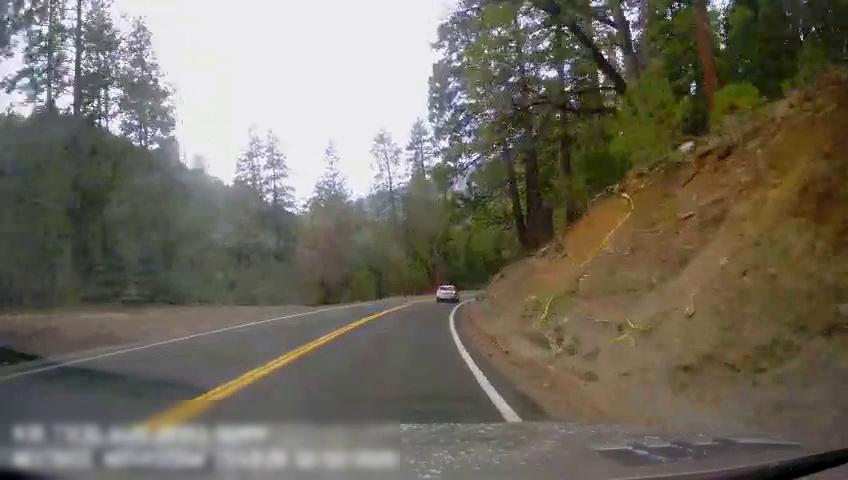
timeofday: Day
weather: Sunny
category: Drivable Space
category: Vehicles | Car
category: Lanes | Opposite Lane
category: Lanes | Current Lane
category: Lanes | Current Lane
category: Lanes | Current Lane